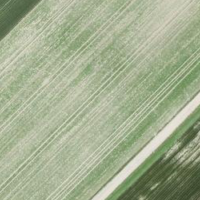
EUNIS habitat code: 52
Species observed at this site:
Tanacetum vulgare